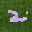
Label: 2